Field crop: tomato
Growth stage: 1
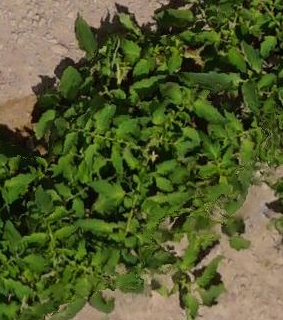
Species: tomato